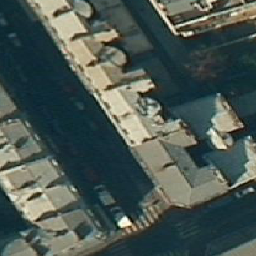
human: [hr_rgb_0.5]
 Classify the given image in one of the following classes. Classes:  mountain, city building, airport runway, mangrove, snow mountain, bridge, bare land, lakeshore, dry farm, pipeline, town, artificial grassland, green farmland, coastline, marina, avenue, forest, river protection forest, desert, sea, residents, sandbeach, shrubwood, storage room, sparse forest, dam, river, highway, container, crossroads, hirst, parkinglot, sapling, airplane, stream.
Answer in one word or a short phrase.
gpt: city building